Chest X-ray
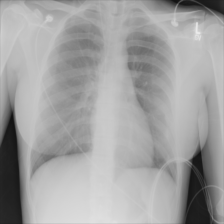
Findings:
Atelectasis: negative
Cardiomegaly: negative
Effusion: negative
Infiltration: negative
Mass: negative
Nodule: negative
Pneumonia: negative
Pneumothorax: negative
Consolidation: negative
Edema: negative
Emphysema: negative
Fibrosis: negative
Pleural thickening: negative
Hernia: negative